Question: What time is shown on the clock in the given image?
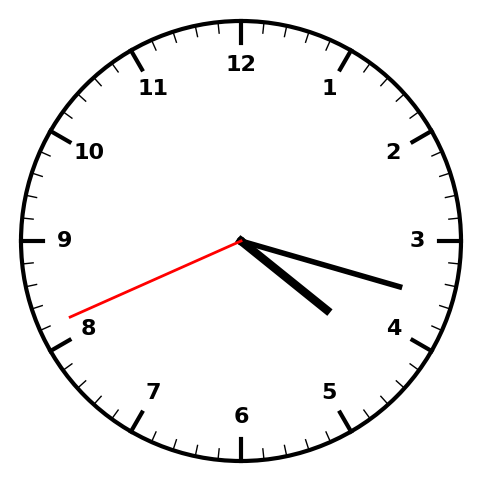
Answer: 04:17:41